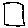
Label: square